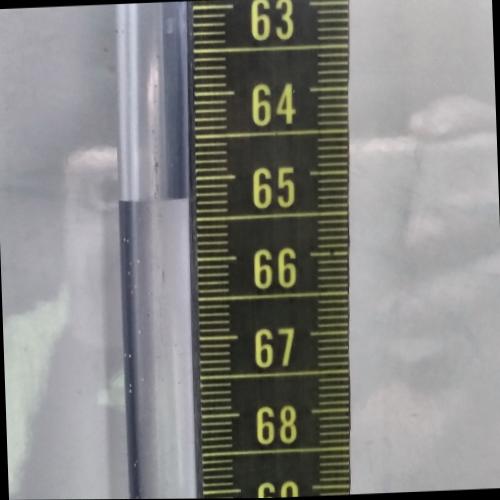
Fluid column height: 65.2 cm